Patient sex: M
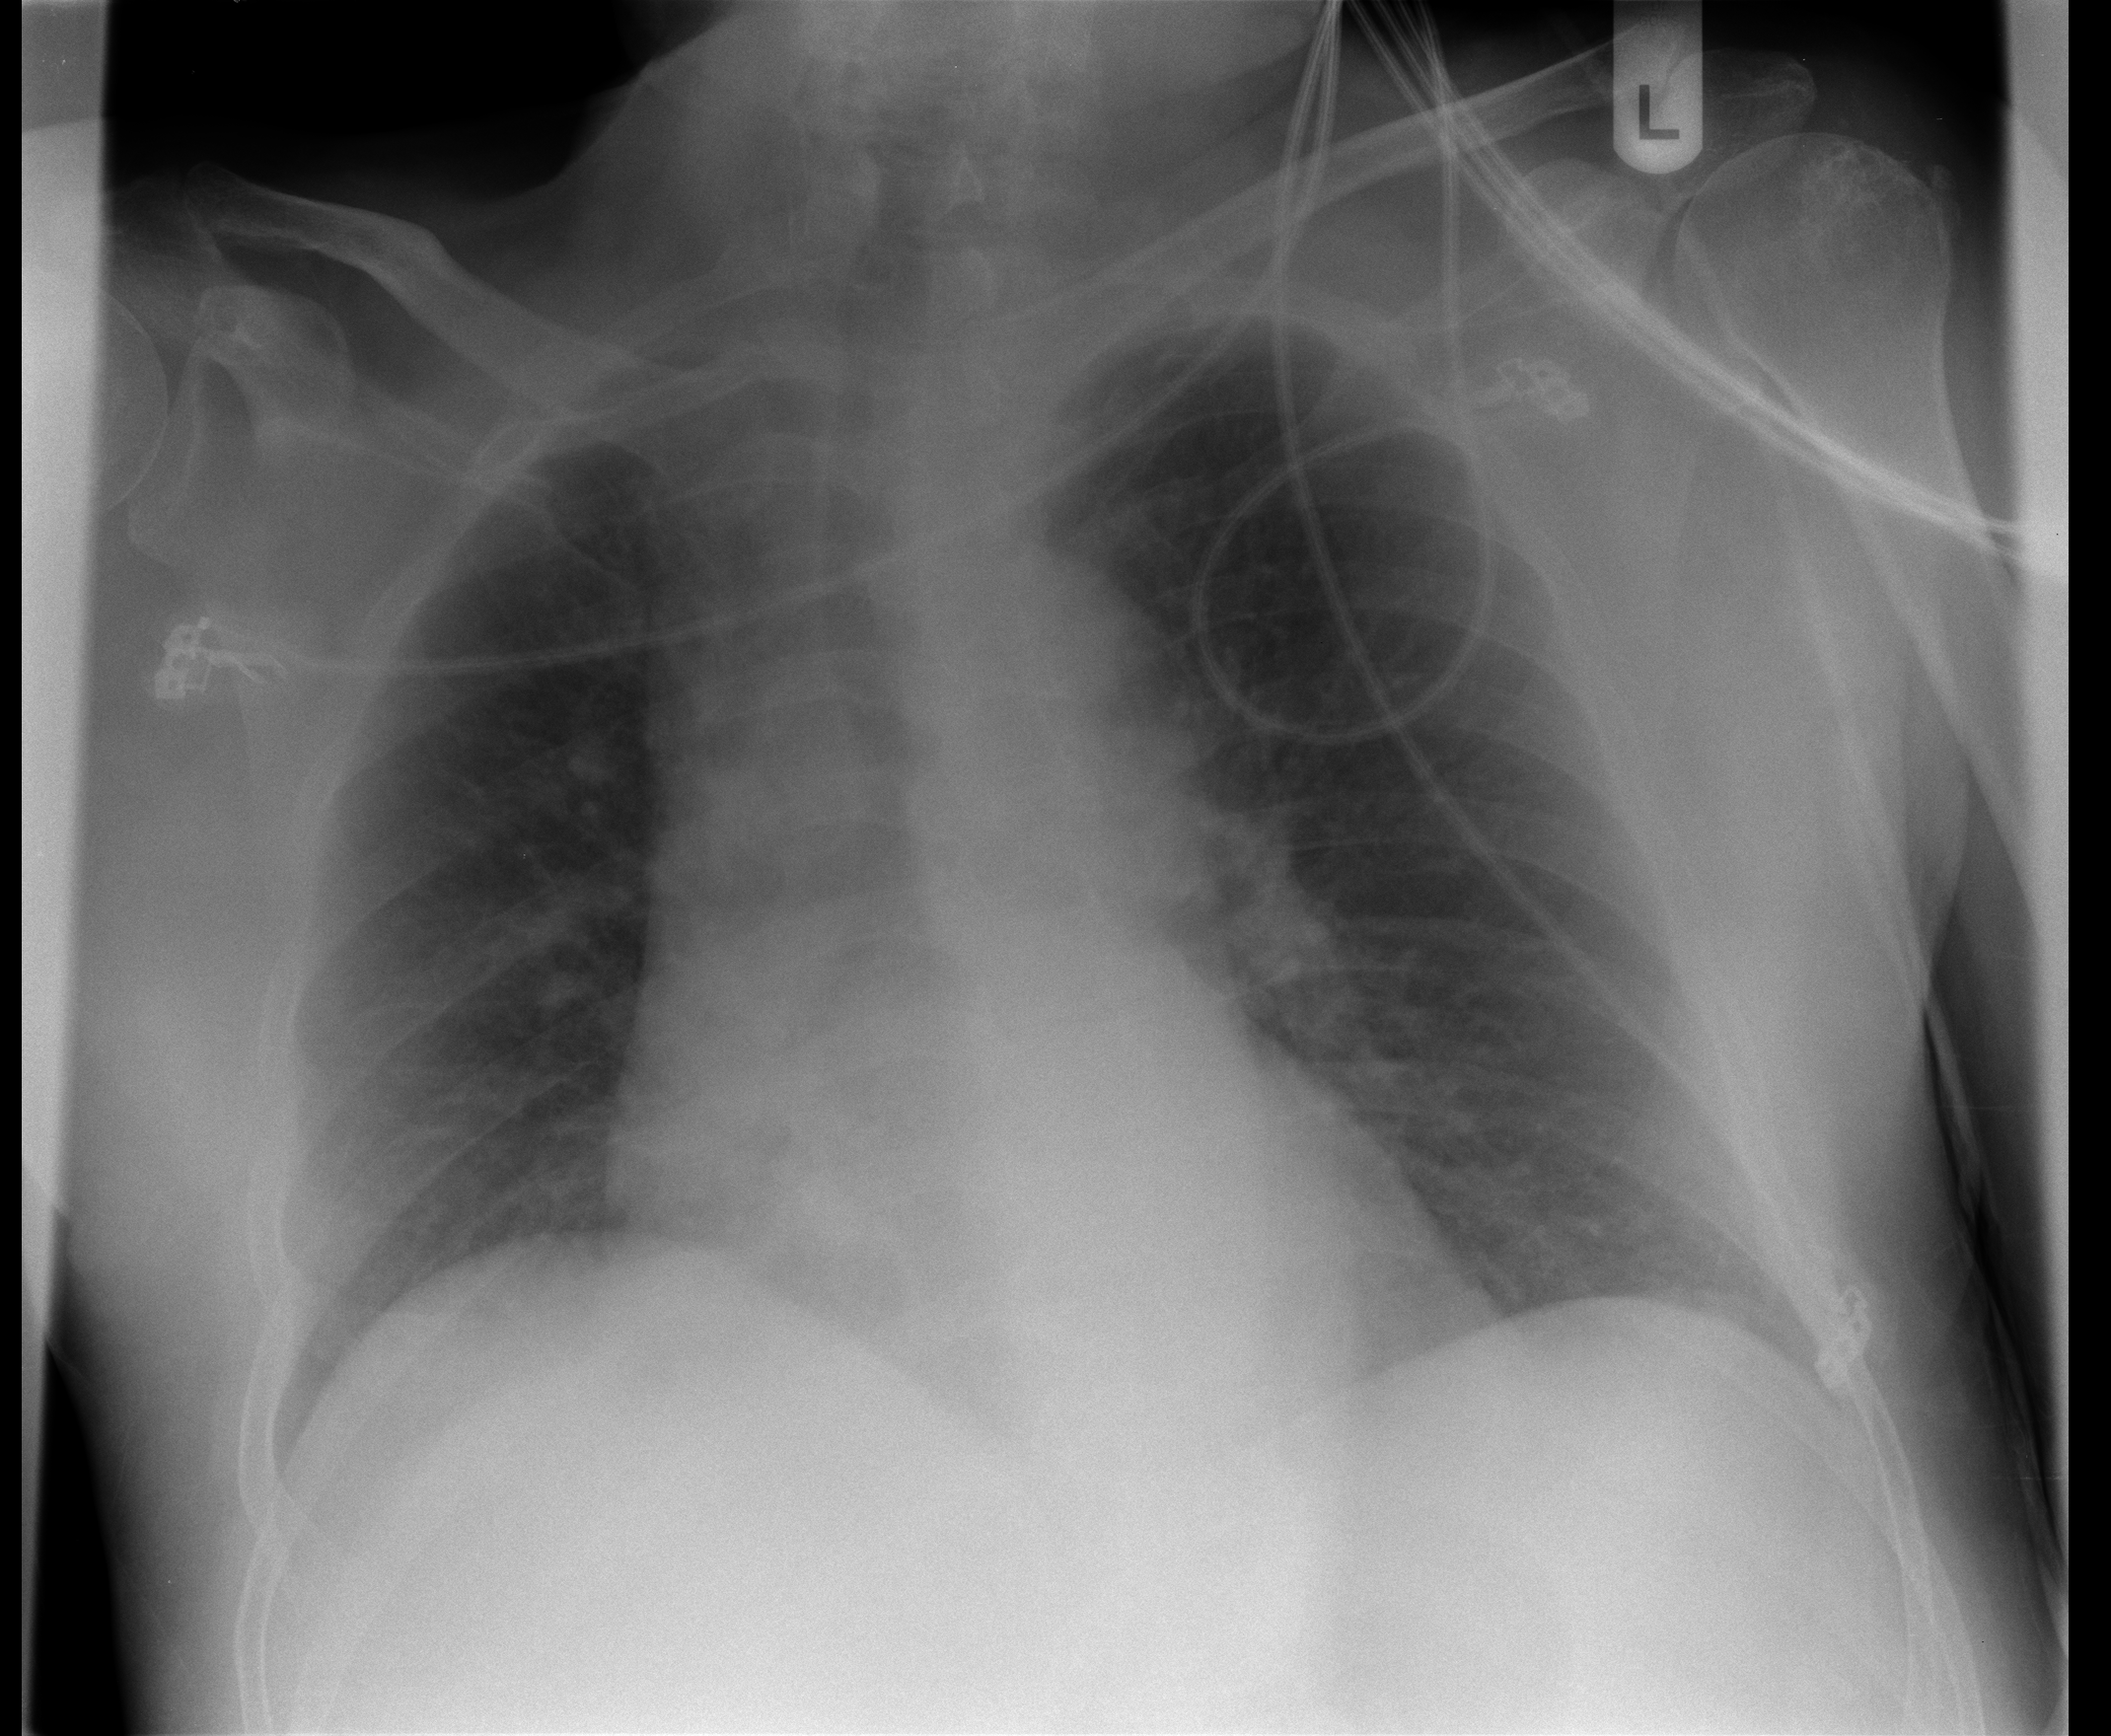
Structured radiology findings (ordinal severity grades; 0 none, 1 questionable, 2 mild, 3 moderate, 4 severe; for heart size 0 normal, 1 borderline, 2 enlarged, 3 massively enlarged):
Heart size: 1
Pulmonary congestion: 2
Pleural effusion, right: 0
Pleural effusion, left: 0
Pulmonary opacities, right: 0
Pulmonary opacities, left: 0
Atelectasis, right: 1
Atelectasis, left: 1